Question: I have a huge record in a user table and I want to show this record in a optimize way. I made a query but they take so much execution time (see query) also I already manage indexes in both table but seriously not success (see explain).
I want each user post count that why I made this query like this:
'''
SELECT
(SELECT COUNT(up.'user_id') FROM 'users_post' up WHERE up.'user_id' = uf.'user_id'
) AS user_count
FROM 'users' uf;
'''
> Expain

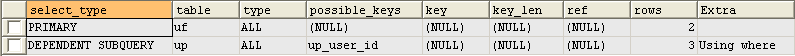
Answer: It looks like all you are doing is selecting a count of posts per user, for all users. You don't need to wrap your query into a result set to query from, you should just be able to do it via
'''
SELECT user_id, count(*) as totalPosts
from user_posts
group by user_id
'''
Now, if you wanted additional user information to tag along with it, you could then join to the users table, such as:
'''
SELECT users.LastName, users.FirstName, etc, user_id, count(*) as totalPosts
from user_posts
join users
on user_posts.user_id = users.user_id
group by user_id
'''
Also, as noted by zerkms, if this is something you want always as some sort of running overall total, I would strongly suggest updating your users table to have a "totalPosts" column as integer. Then, whenever a new entry is added to the user_posts table, it just has a trigger to...
update users set totalPosts = totalPosts +1 where user_id = the user ID making the post
Then, you don't have to keep requerying the overall totals. Like some totals here at S/O, a user has other stats of total points, total awrds, etc. And for tags following, I'm sure they have a count of how many questions per tag too. Don't over use COUNT()ing on things that will be future performance killers..